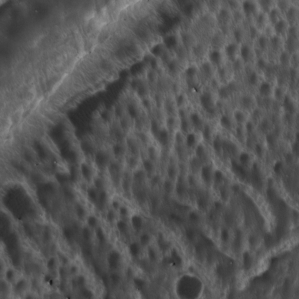
Label: non_frost